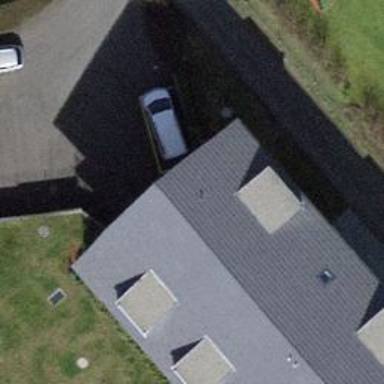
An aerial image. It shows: Garage building.